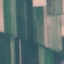
Land use / land cover class: AnnualCrop